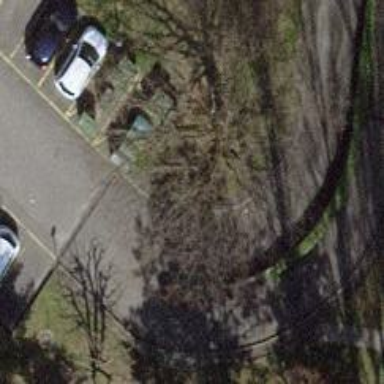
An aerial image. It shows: Road serving as parking aisle.